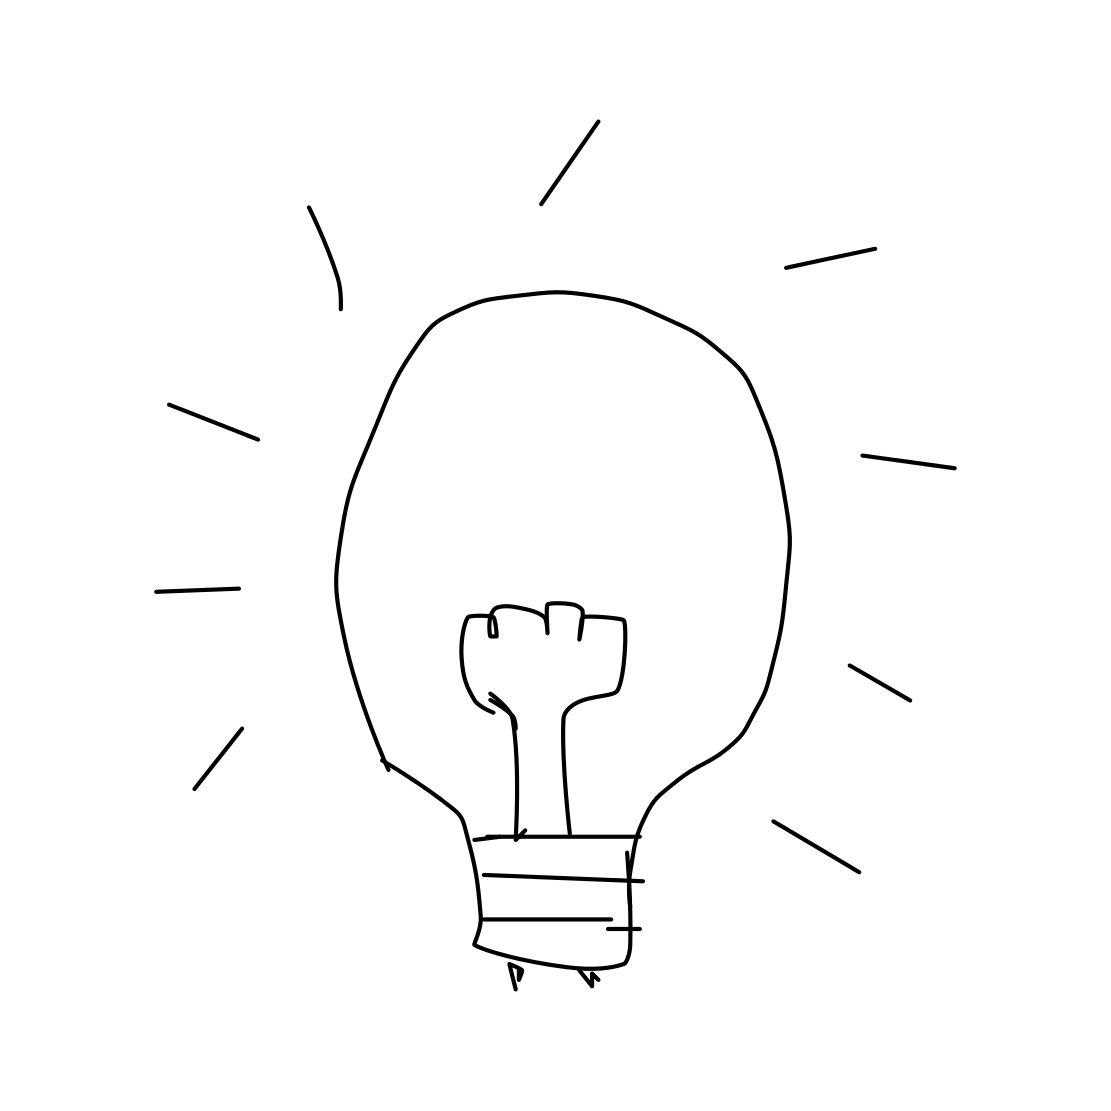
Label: lightbulb